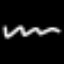
Label: squiggle